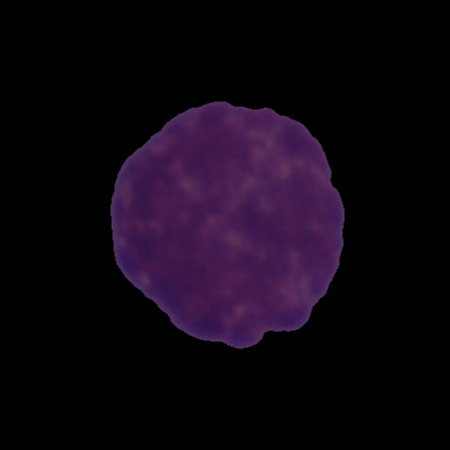
Label: cancer